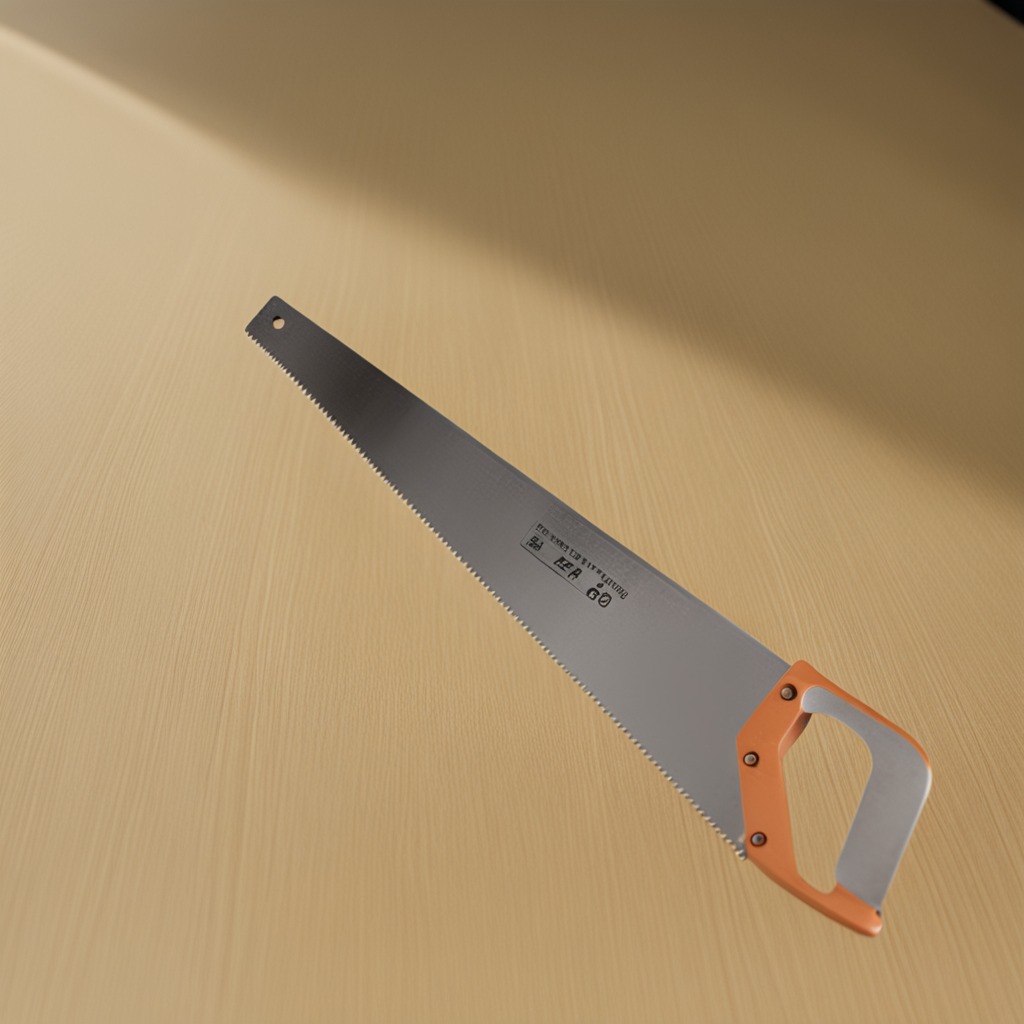
A metal saw is lying on the plywood surface in a paint workshop lit by afternoon window light.